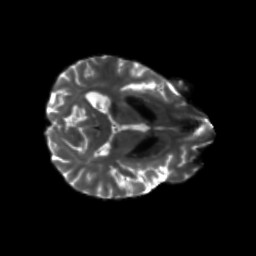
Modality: T2w
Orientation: axial
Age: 60
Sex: male
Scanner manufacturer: siemens
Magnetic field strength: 3 T
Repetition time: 5.47 s
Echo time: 0.0854 s